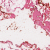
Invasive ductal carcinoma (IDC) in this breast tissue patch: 0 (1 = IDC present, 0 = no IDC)